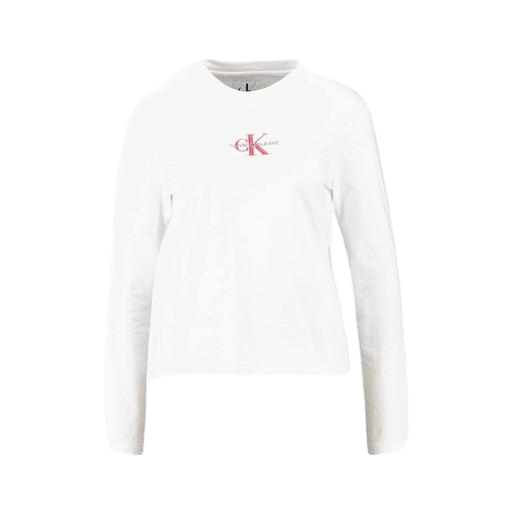
white women's classic long-sleeve t-shirt, white long sleeve logo t-shirt, white graphic long-sleeve tee, white background